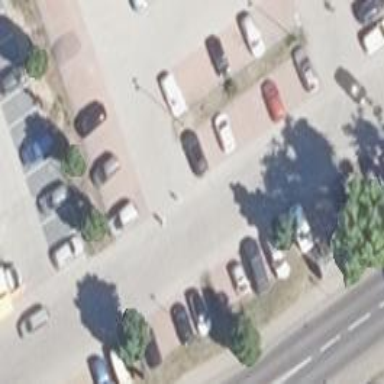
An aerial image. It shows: Road serving as parking aisle.